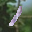
Label: 1